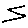
Label: zigzag